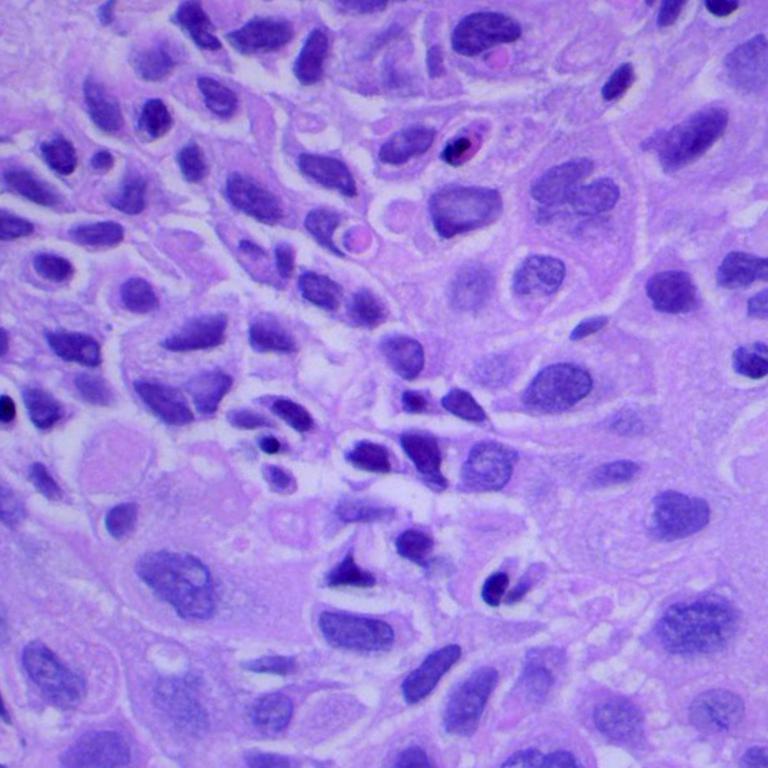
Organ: lung
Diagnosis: squamous carcinomas